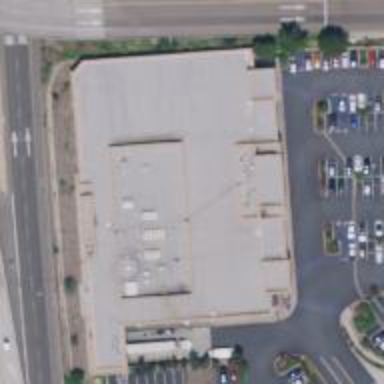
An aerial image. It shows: Building that houses supermarket.